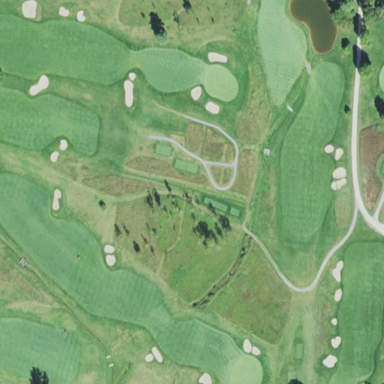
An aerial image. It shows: Area of rough grass used for golf.